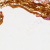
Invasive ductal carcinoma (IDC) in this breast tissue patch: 0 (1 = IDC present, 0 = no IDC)